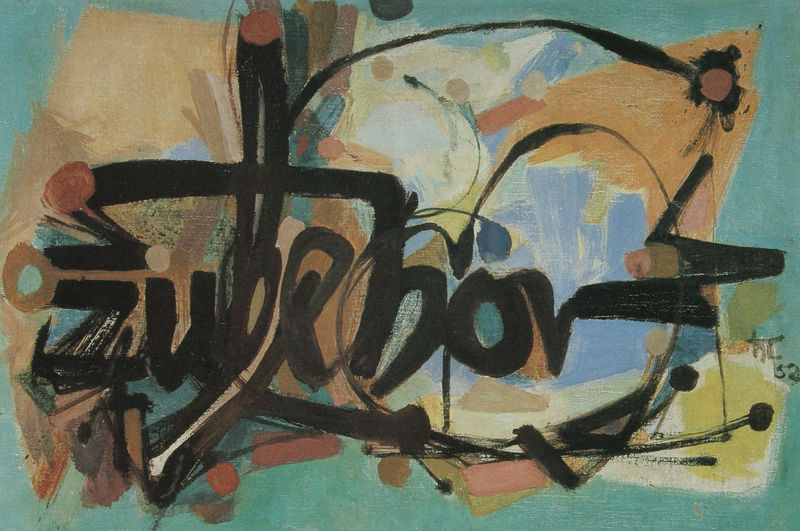
Titel: Zubehör
Künstler: Hann Trier
Institution: Privatbesitz
Schlagwörter: baum, blau, gemälde, gelb, grün, ocker, bewegung, braun, bunt, grau, kreide, orange, pastell, schwarz, türkis, weiss, rot, beige, malerei, wand, signatur, öl, pastos, rosa, wald, zart, kreis, rund, runf, chaos, hellblau, schwung, farbig, schrift, komplementär, bogen, moderne, abstrakt, farben, fläche, flächen, modern, formen, tag, linien, winter, schriftzug, werbung, querformat, sturm, wandmalerei, deutsch, striche, abstraktion, collage, punkte, dada, schild, tusche, maschine, berlin, eckig, kreuz, stern, linie, kohle, form, sex, text, buchstabe, buchstaben, durcheinander, strich, punkt, hässlich, kreise, bläulich, leinwand, reklame, fleck, art, ecken, kontraste, gestus, expressiv, bunte, herz, klecks, plakativ, komisch, typographie, beuys, wort, okker, zweidimensional, pastellig, kalligraphie, grossformatig, hören, informel, unteschrift, gestisch, deutsche malerei, bege, was denn, wortspiel, graffiti, monoton, formel, igitt, sprayer, bang, krakel, informell, abstrakt inschrift zubehör, fahrig, haos, lustik, oragnge, passiert nix, tyrkis, unrealistisch, wort 32, zubehör, zubehört